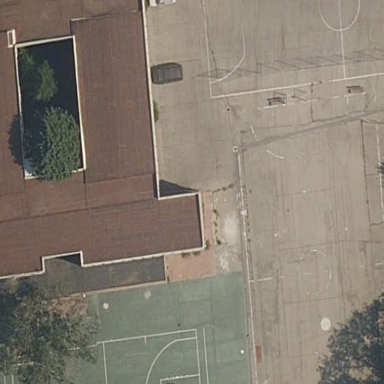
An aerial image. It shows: School with wall barrier around it.